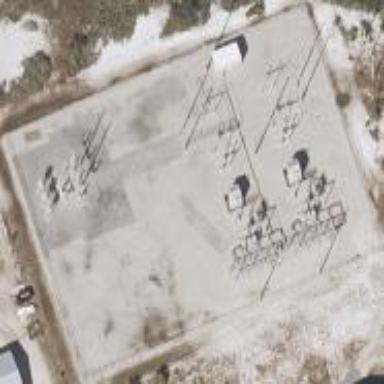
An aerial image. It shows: Distribution level power substation enclosed by fence.